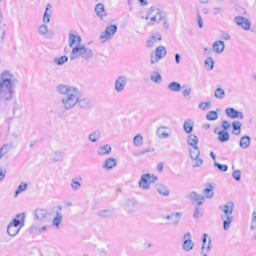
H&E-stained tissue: Breast